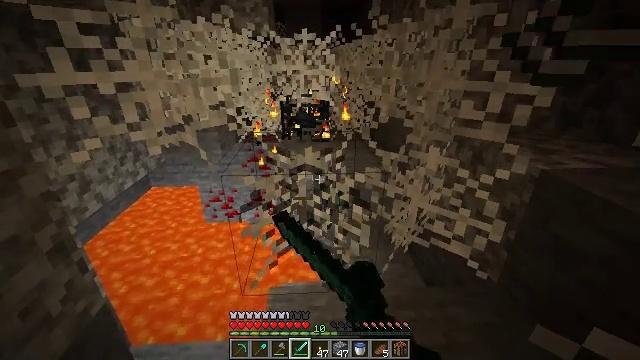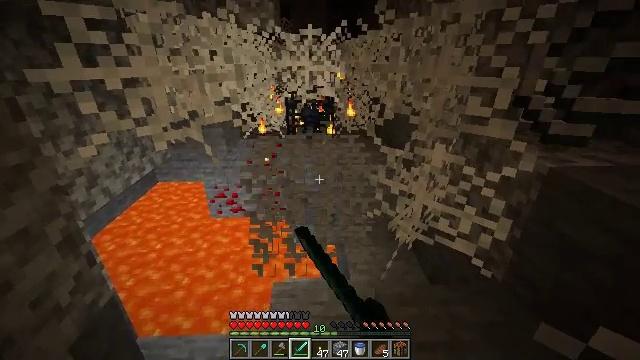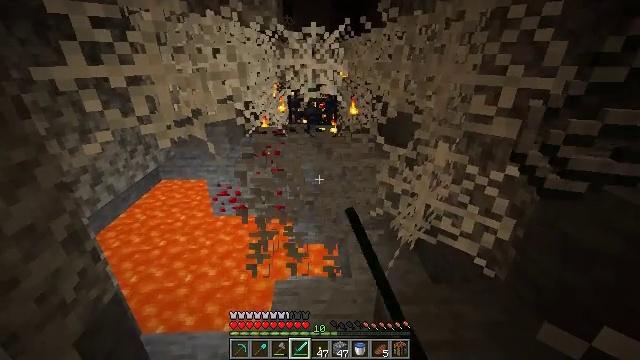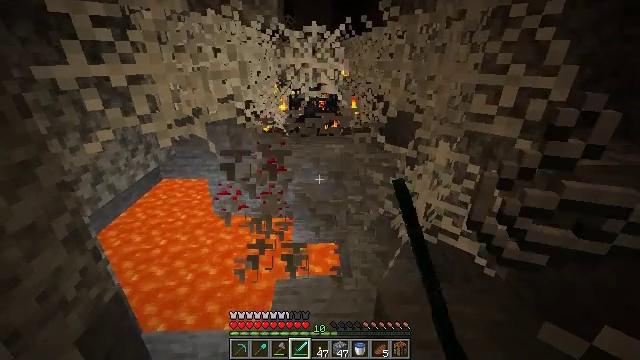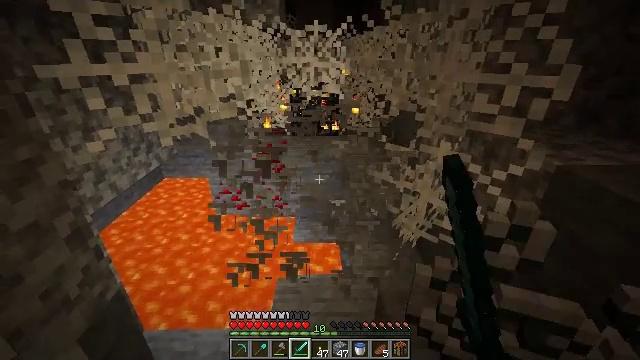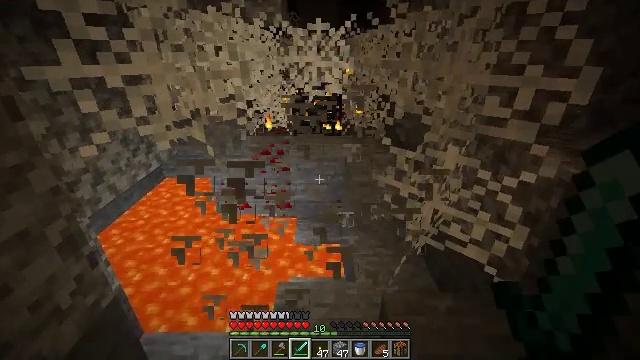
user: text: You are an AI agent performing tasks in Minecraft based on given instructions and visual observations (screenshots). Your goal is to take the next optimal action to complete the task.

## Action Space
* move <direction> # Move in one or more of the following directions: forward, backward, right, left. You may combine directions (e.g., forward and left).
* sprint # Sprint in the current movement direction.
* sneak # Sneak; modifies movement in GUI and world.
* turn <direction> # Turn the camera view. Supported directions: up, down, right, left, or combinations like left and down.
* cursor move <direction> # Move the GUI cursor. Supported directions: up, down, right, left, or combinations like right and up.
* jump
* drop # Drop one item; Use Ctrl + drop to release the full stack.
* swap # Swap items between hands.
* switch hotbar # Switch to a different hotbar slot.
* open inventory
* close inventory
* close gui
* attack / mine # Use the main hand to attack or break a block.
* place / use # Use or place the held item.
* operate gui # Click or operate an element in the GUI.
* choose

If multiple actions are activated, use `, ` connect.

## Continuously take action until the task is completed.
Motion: motion action
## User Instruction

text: Remove the cobweb to avoid getting stuck.
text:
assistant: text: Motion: turn left, attack / mine
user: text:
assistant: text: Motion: attack / mine
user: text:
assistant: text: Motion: attack / mine
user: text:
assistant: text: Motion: attack / mine
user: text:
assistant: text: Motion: move forward, attack / mine
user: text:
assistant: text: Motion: attack / mine